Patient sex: M
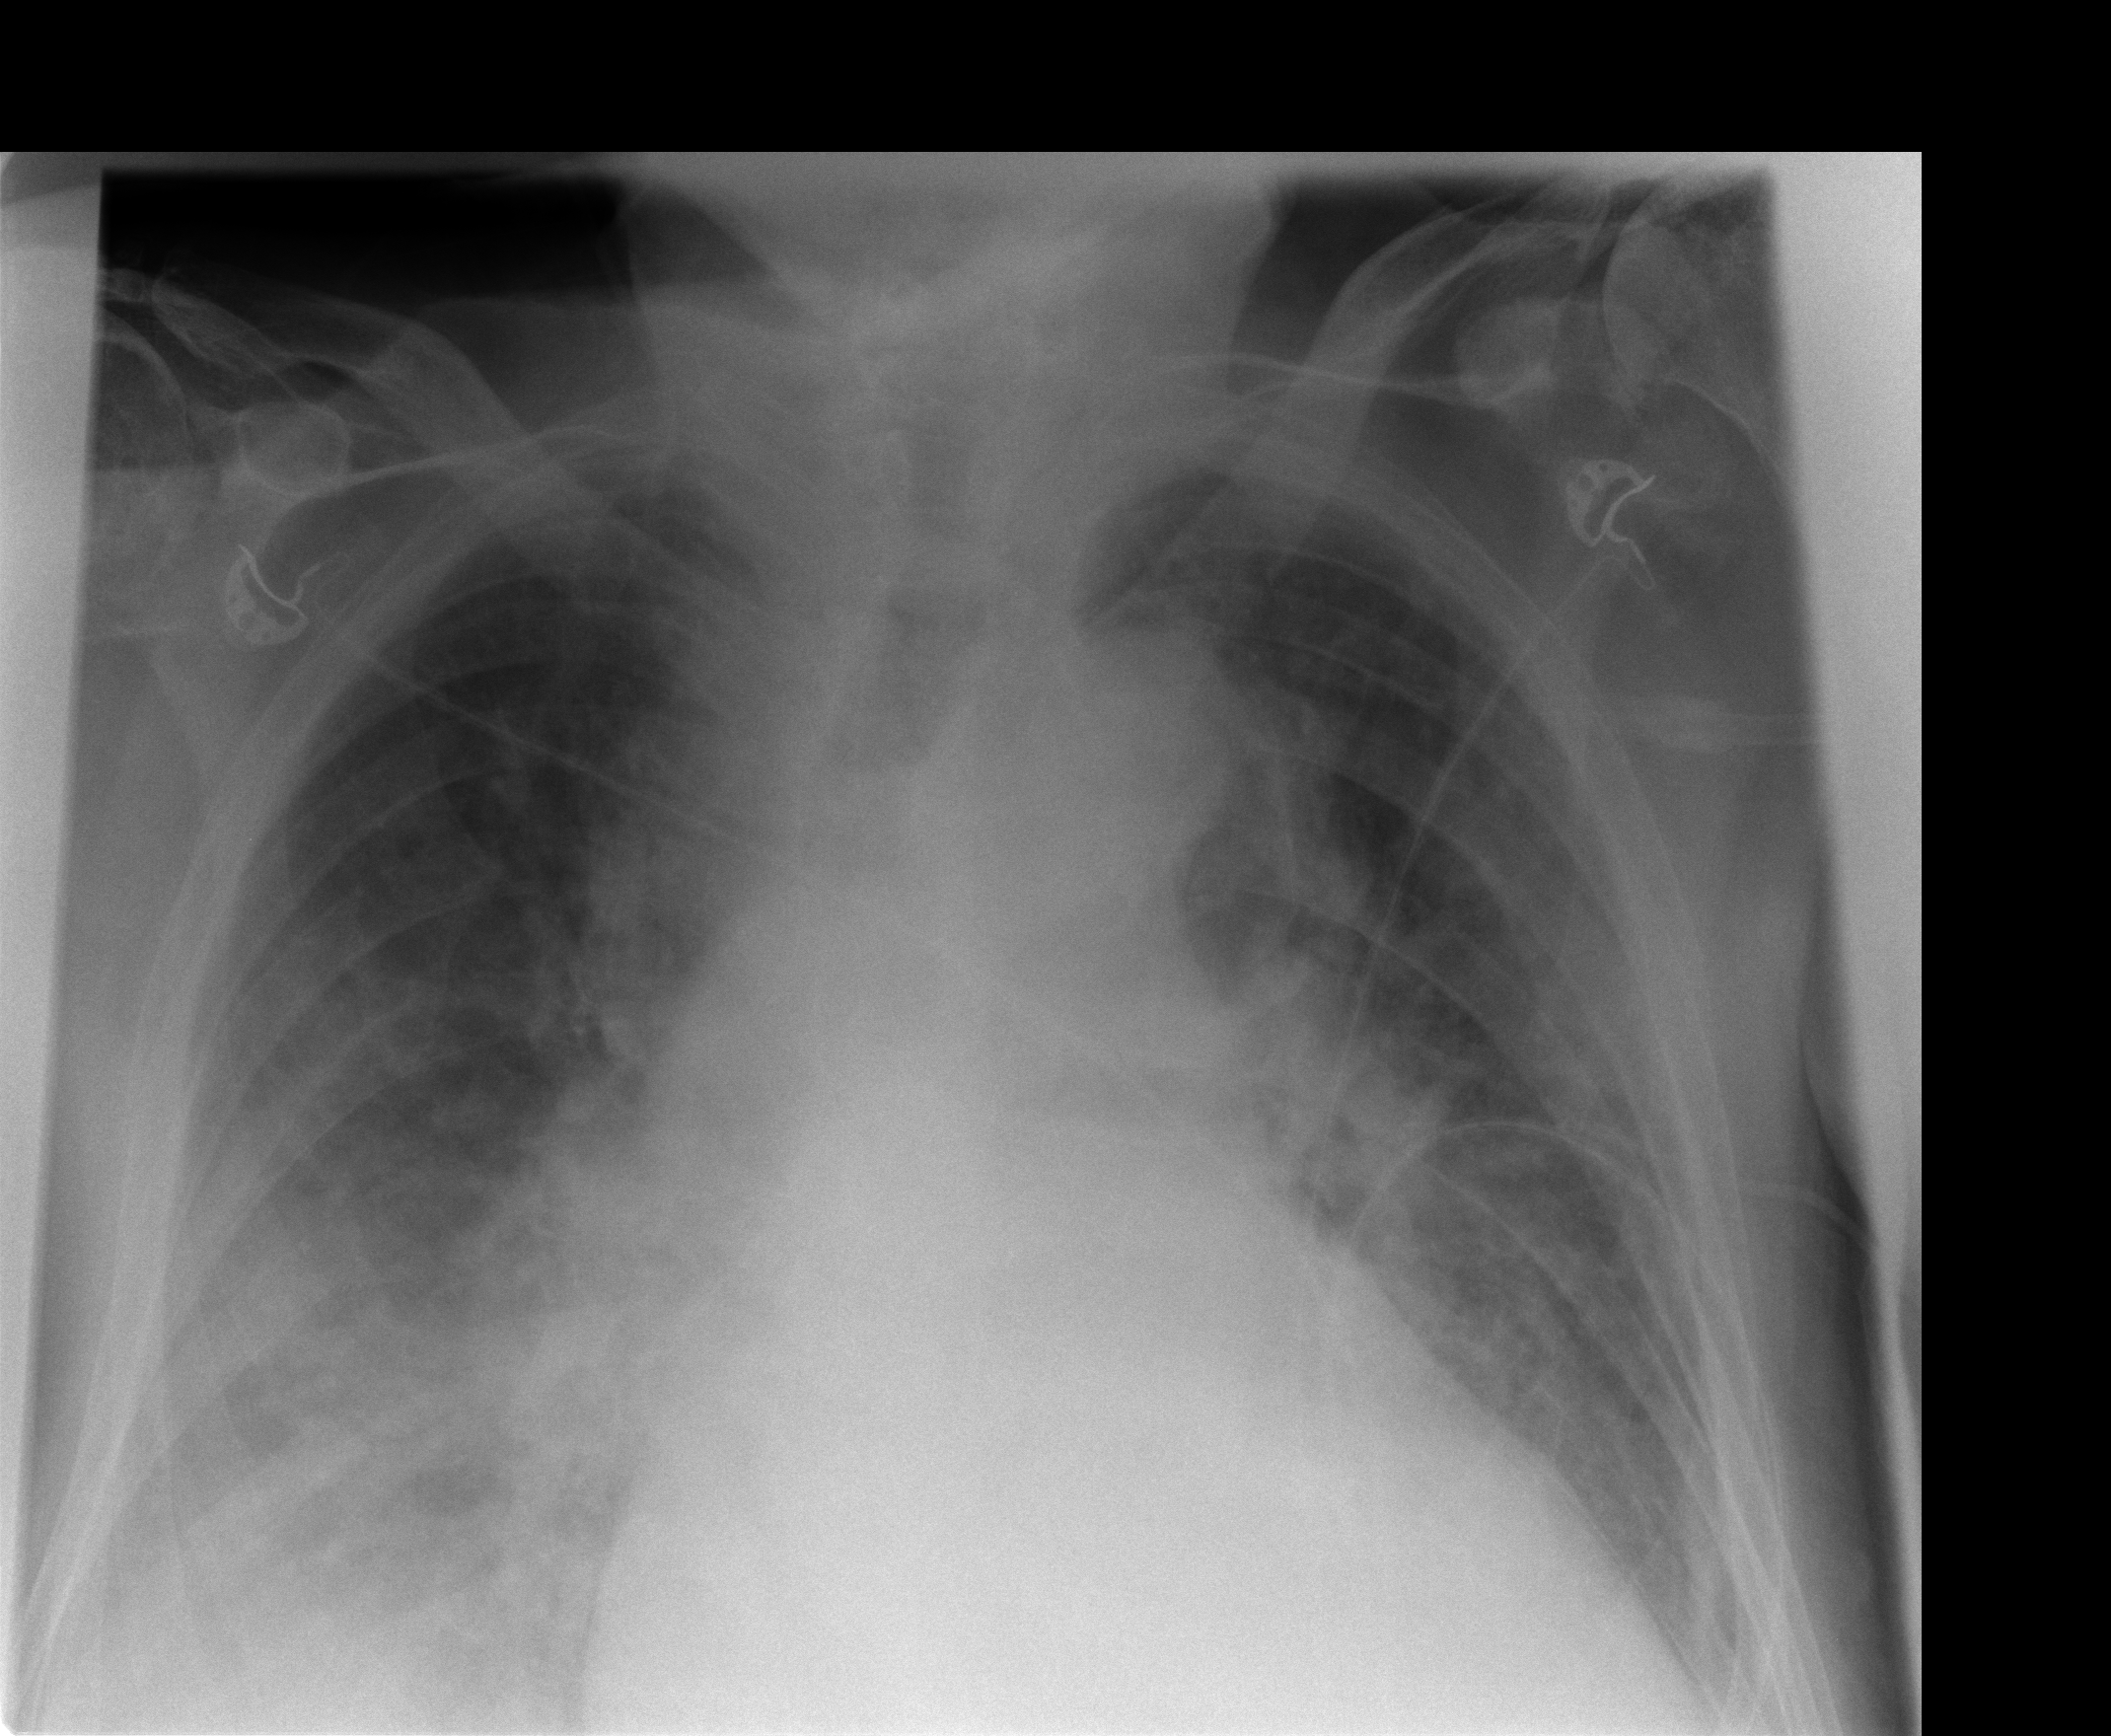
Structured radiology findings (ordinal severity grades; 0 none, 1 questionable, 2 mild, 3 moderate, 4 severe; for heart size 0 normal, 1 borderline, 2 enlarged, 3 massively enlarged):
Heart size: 2
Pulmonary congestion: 2
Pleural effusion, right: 2
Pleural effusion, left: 1
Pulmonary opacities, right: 2
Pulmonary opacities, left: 2
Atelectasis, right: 2
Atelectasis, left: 2